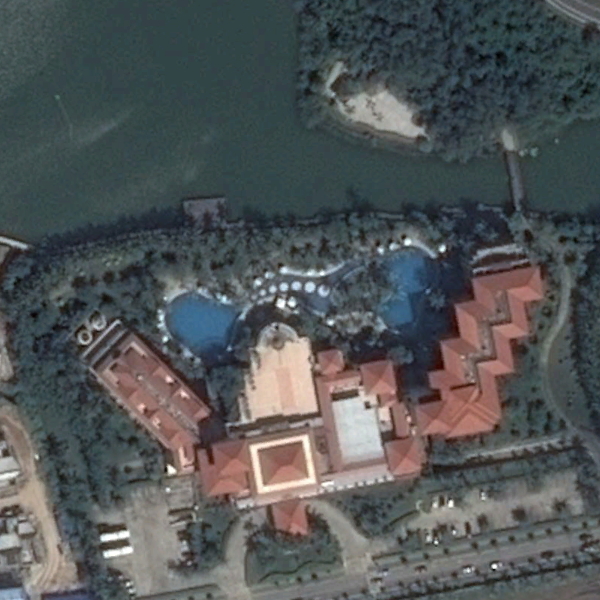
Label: Resort